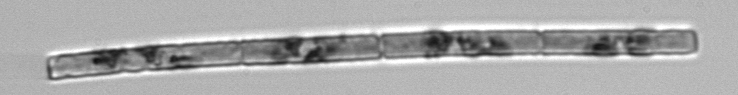
Label: Guinardia_delicatula